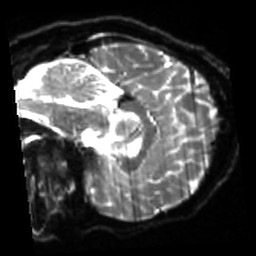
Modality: sbref
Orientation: sagittal
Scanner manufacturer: siemens
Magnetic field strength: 3 T
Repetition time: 4 s
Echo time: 0.0594 s